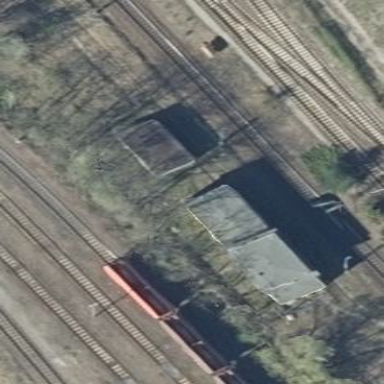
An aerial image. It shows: Building that serves as railway signal box.